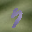
Label: 7